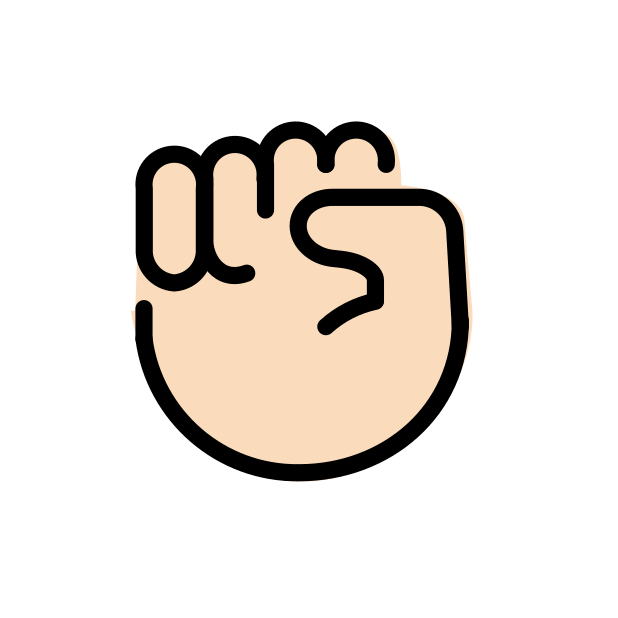
raised fist: light skin tone